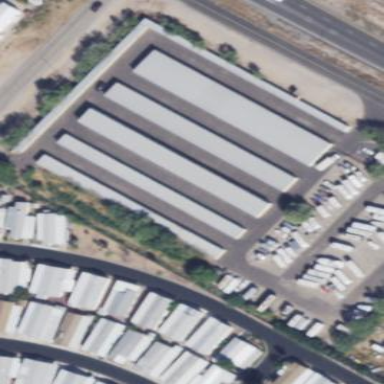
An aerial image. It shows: Building that serves as storage rental shop.